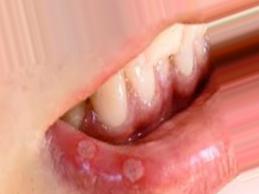
Condition: Mouth Ulcer